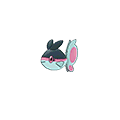
Pok\u00e9mon: finneon